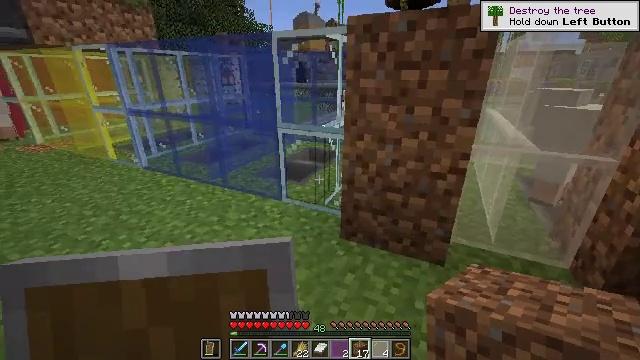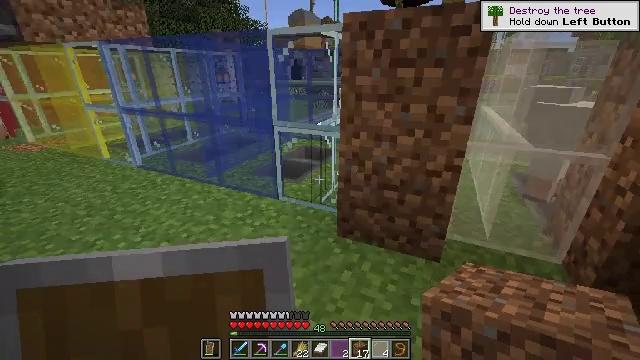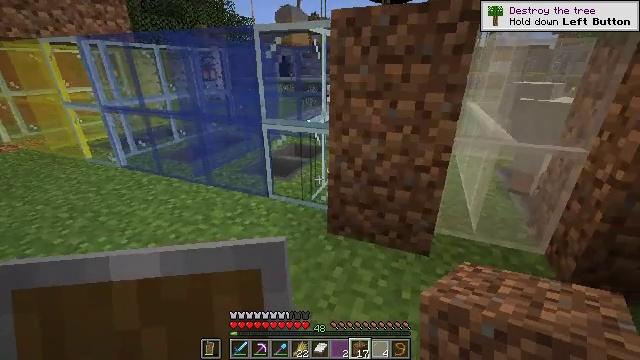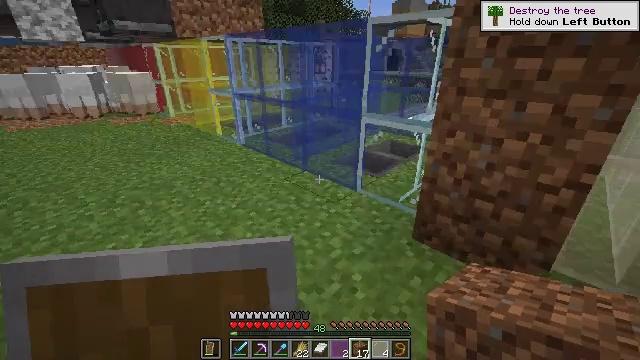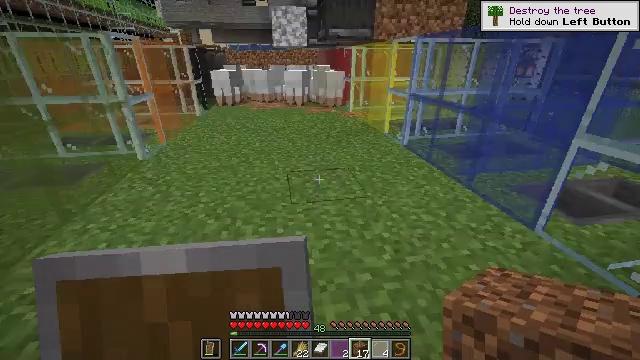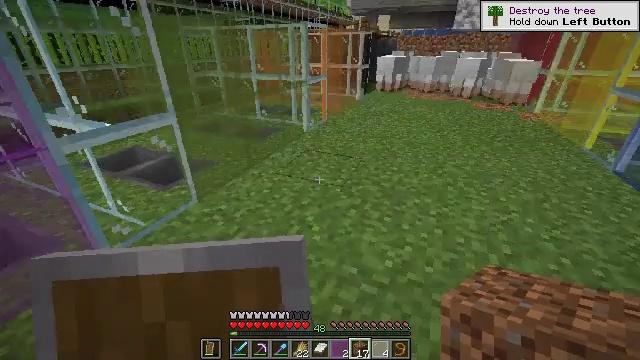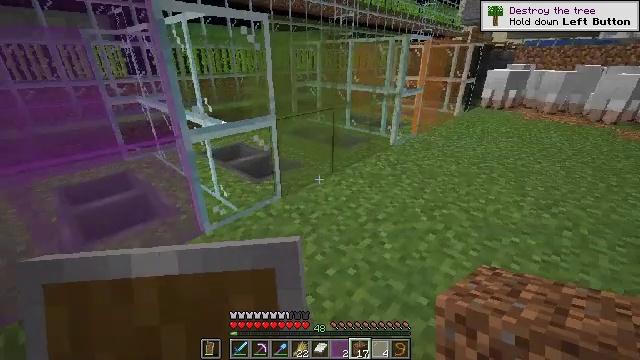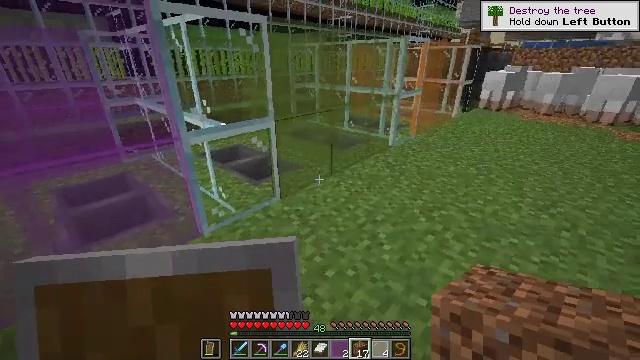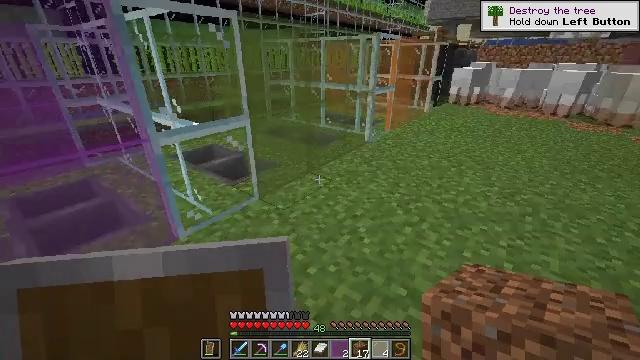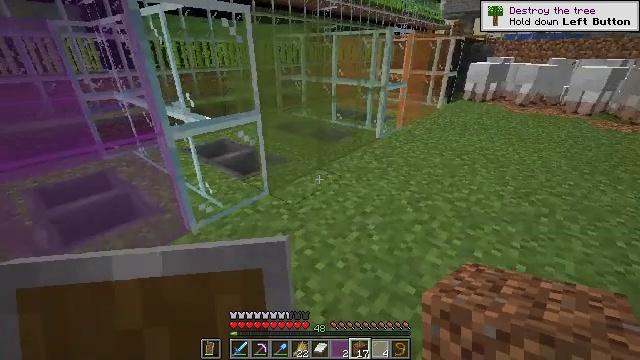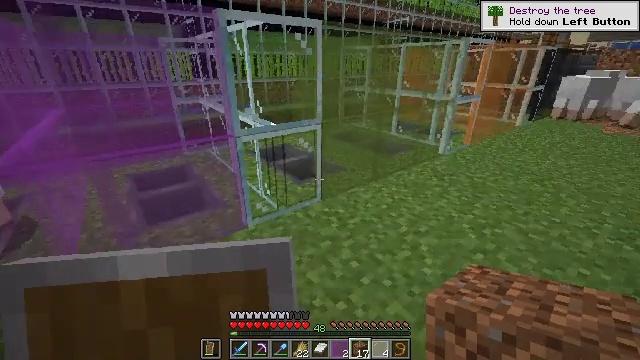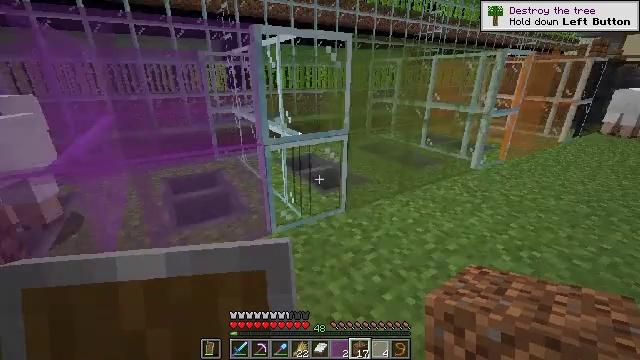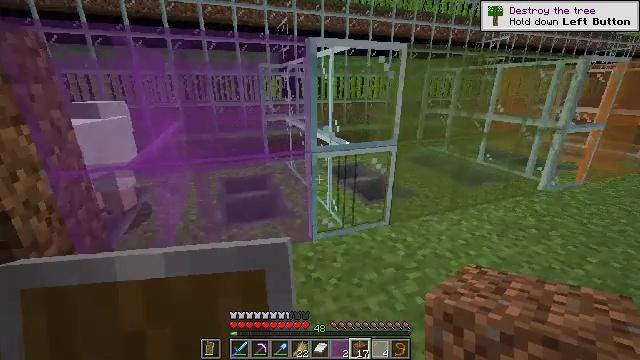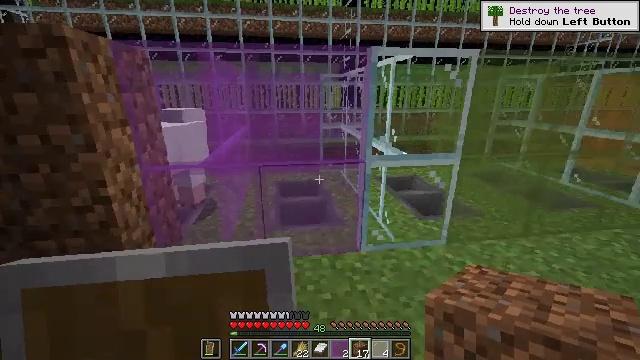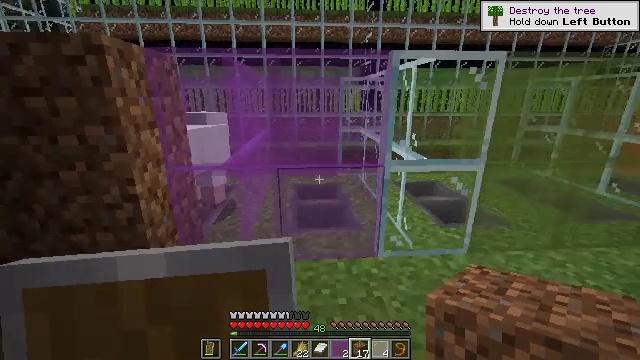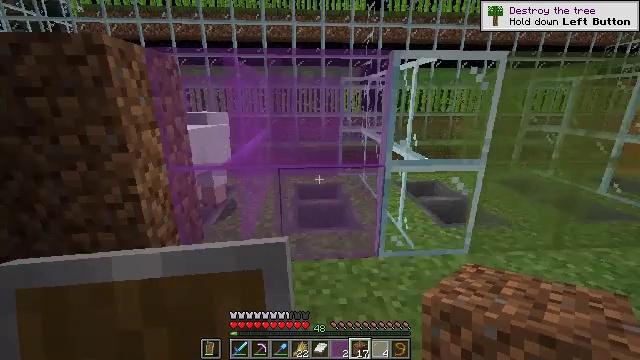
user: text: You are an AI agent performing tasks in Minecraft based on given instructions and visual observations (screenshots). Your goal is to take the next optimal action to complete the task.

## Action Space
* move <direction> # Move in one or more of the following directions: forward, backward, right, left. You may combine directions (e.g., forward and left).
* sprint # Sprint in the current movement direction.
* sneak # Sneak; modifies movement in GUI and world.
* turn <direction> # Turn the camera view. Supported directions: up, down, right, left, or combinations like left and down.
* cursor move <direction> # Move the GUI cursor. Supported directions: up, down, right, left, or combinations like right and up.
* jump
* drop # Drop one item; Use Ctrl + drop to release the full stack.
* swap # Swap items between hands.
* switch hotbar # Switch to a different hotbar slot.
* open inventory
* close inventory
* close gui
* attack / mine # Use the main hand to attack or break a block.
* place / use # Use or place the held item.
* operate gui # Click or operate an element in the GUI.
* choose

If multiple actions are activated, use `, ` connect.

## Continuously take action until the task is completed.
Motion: motion action
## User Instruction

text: Collect pieces of magenta stained glass pane.
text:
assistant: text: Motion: no_op
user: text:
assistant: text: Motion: turn right
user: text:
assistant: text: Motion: turn left and down
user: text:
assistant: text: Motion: turn left
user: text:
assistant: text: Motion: turn left and down
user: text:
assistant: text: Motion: turn left and up
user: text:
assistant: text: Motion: no_op
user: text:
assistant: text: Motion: turn right
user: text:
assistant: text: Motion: turn left
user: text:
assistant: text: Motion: turn left and up
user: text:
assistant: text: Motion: turn left and up
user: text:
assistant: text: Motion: turn left and up
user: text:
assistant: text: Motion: turn left and up
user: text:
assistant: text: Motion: turn left
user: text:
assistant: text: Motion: no_op
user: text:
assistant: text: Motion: turn left
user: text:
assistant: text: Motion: no_op
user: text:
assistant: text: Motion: no_op
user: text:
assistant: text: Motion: no_op
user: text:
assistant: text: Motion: move forward, turn right
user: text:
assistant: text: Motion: move forward, turn right
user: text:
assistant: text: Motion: move forward
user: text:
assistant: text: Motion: move forward
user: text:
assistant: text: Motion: move forward
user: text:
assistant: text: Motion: move forward
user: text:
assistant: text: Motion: move forward, turn right
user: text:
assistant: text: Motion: move forward, turn right and down
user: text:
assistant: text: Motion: turn down
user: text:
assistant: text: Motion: turn down
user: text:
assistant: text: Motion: turn right and down